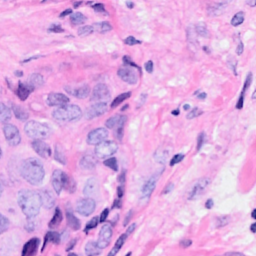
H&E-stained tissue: Breast